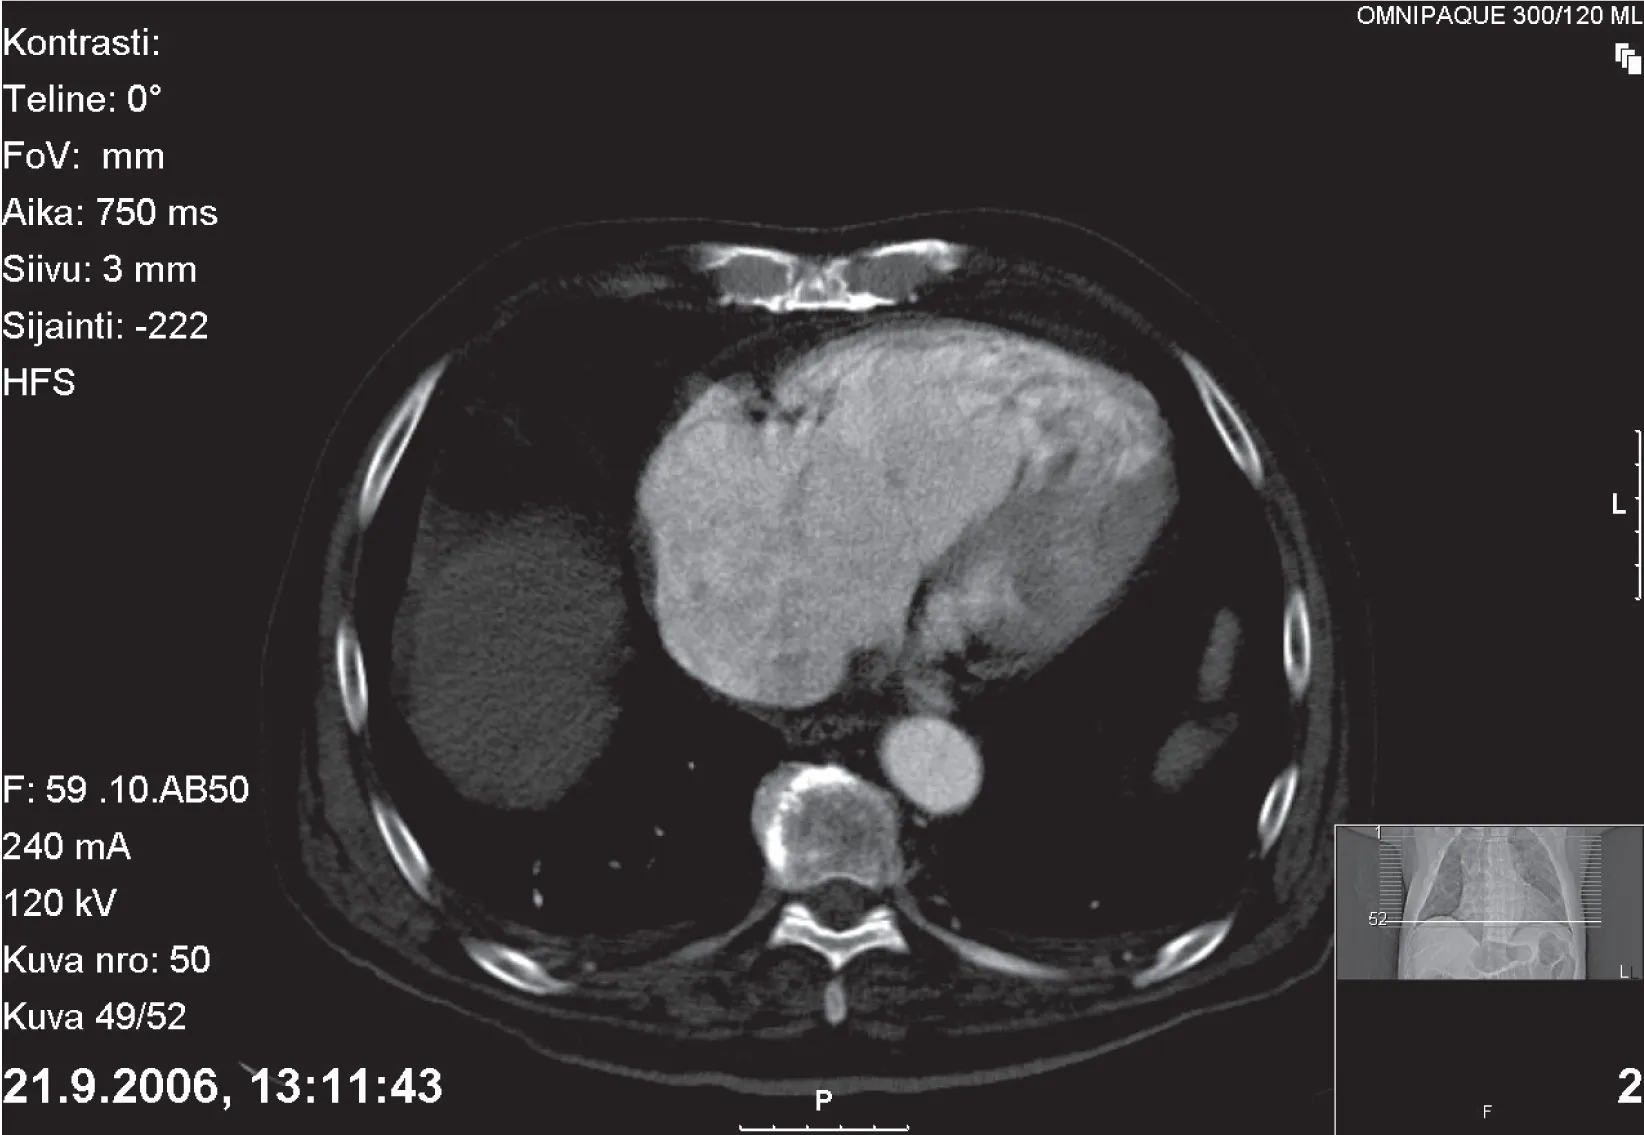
Computerized scan tomography showing the large tumour in the heart occupying the right atrial space and almost occlusion of the pulmonary artery.
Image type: radiology (ct)